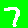
Digit: 7